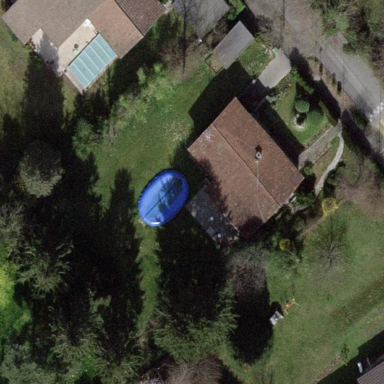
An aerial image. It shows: Garden enclosed by fence.